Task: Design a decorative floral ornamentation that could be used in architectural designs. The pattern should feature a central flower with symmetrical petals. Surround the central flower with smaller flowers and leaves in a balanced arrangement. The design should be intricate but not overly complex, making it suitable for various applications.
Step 831:
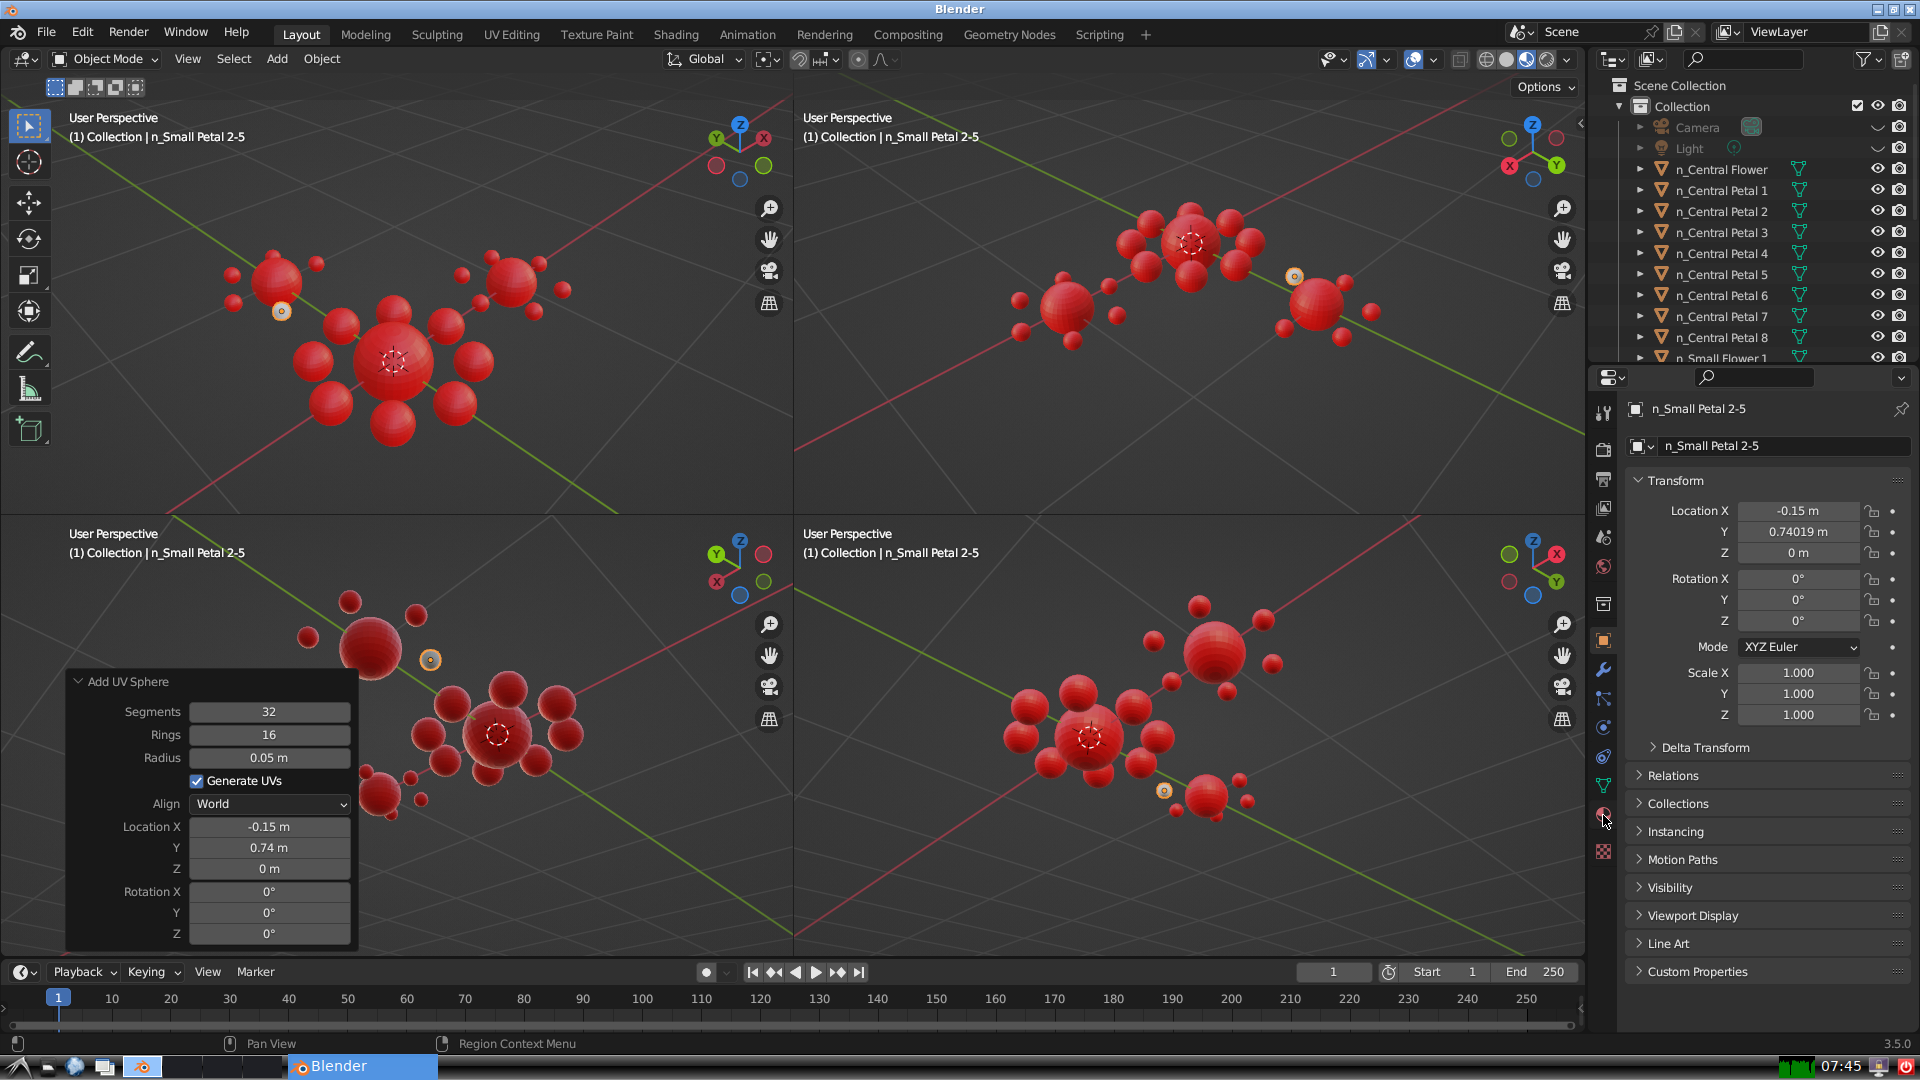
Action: click: no